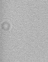
Label: camera_spot